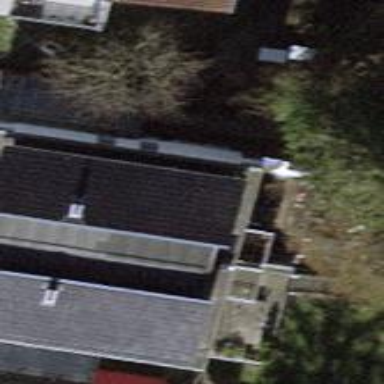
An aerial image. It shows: Semidetached house.